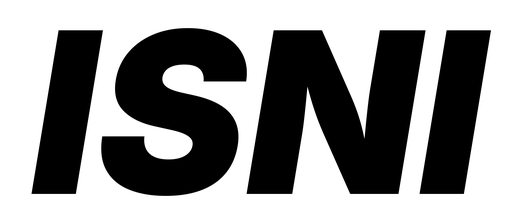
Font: Inter-Italic_Black_Italic